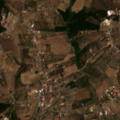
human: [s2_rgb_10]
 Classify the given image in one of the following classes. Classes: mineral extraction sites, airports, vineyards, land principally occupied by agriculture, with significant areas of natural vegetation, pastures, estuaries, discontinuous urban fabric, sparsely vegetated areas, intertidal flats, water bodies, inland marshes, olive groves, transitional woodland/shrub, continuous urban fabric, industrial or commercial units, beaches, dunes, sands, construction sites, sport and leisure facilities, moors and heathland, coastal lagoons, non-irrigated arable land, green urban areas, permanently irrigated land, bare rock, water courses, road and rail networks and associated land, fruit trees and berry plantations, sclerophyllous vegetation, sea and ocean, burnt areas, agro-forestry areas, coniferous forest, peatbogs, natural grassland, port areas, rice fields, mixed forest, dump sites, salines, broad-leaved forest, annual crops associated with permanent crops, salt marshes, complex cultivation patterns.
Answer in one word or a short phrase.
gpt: discontinuous urban fabric, annual crops associated with permanent crops, complex cultivation patterns, land principally occupied by agriculture, with significant areas of natural vegetation, mixed forest